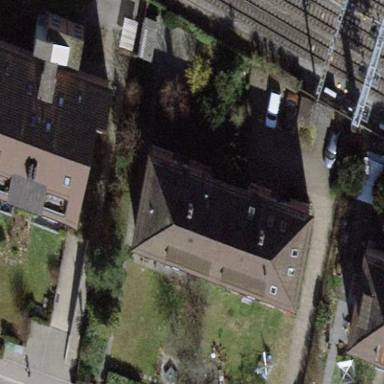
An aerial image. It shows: Building with apartments featuring tiled roof.